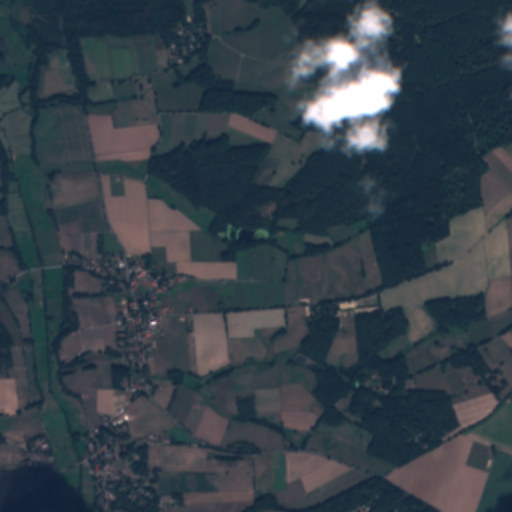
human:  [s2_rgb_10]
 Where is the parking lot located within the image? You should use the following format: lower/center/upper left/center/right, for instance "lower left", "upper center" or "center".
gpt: The parking lot is located in the center left of the image.
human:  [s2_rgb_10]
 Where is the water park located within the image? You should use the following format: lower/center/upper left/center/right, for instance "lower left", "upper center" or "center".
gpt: The water park is located in the lower right of the image.
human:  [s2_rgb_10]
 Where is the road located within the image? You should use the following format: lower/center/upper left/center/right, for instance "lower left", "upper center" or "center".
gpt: There is no road in the image.